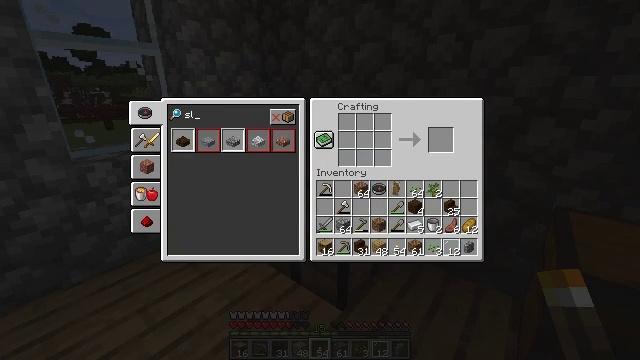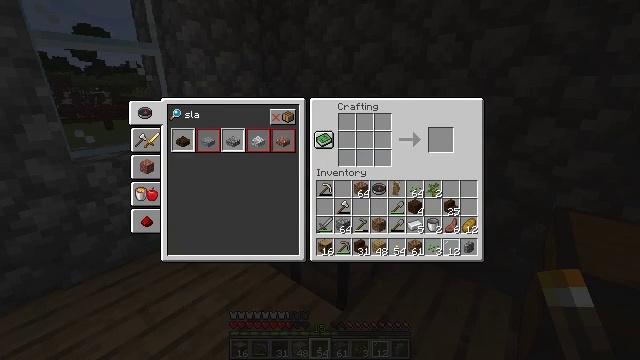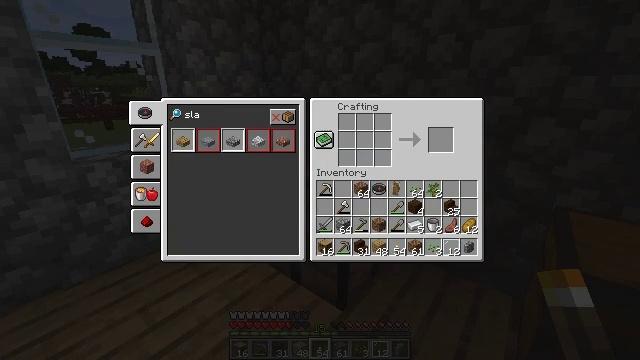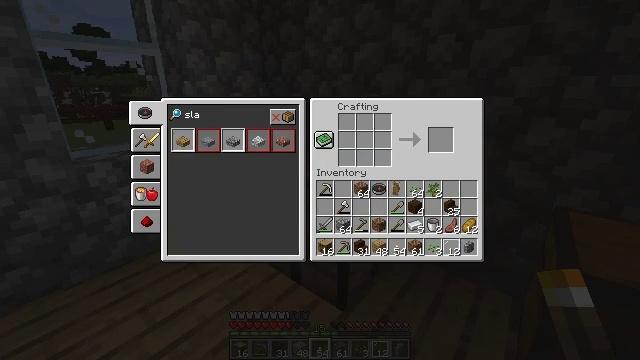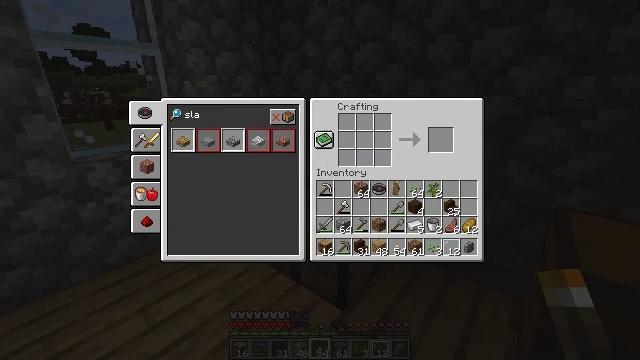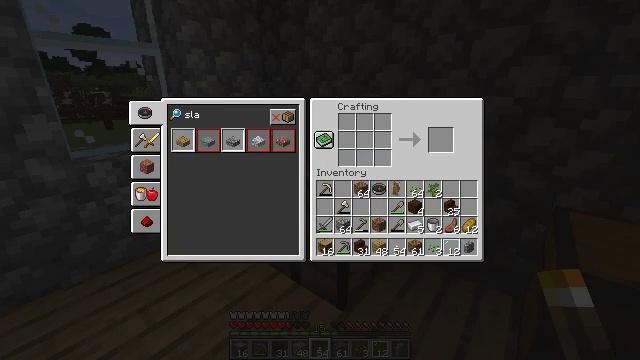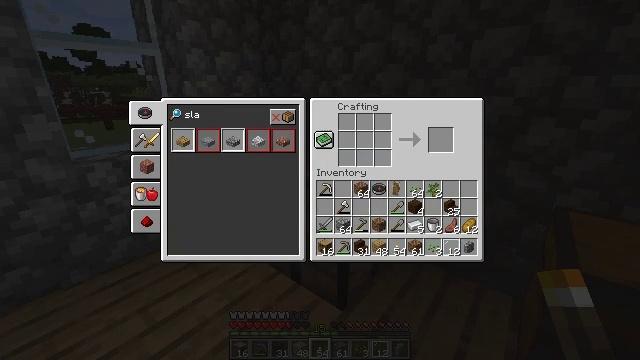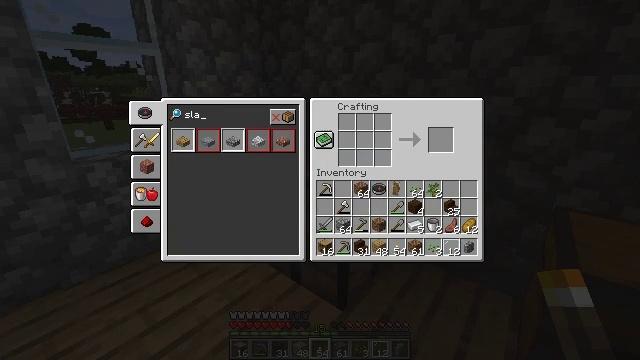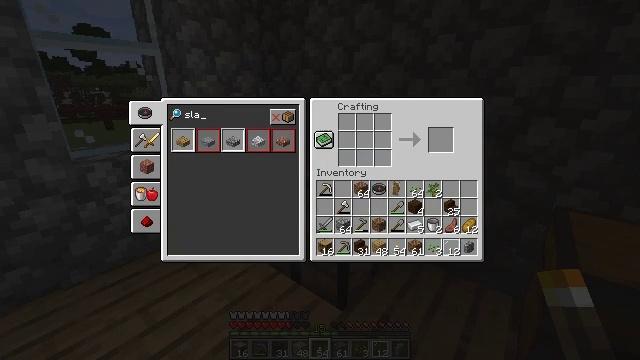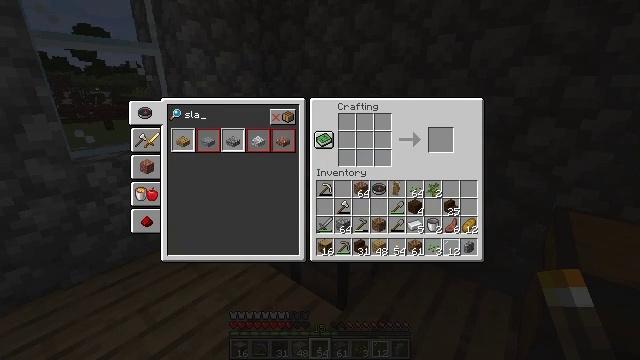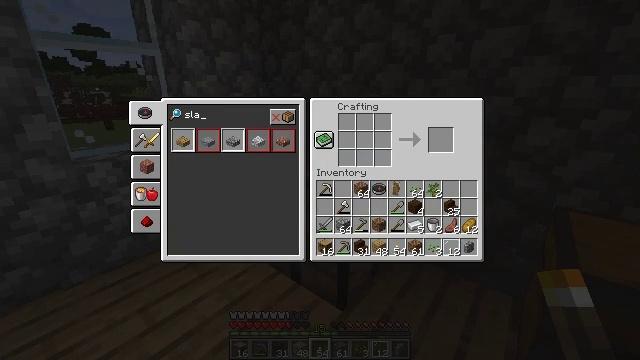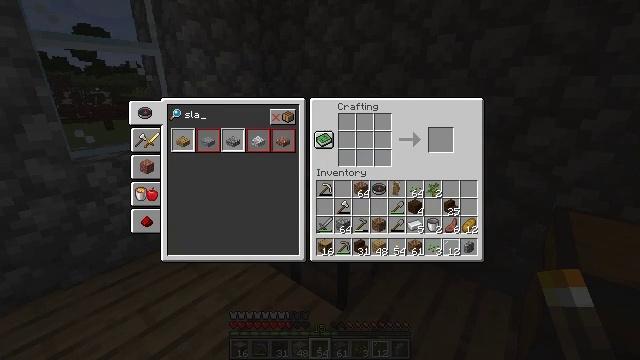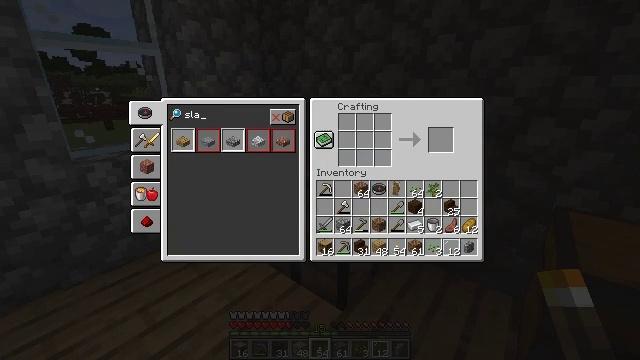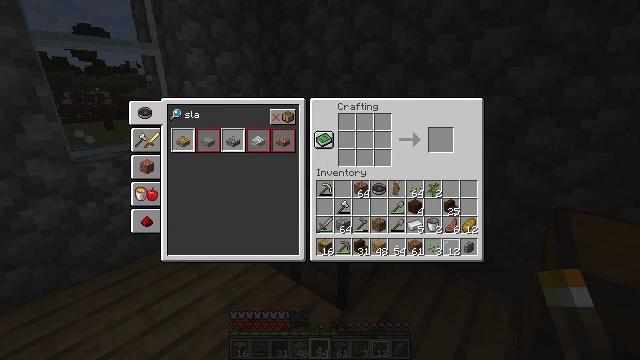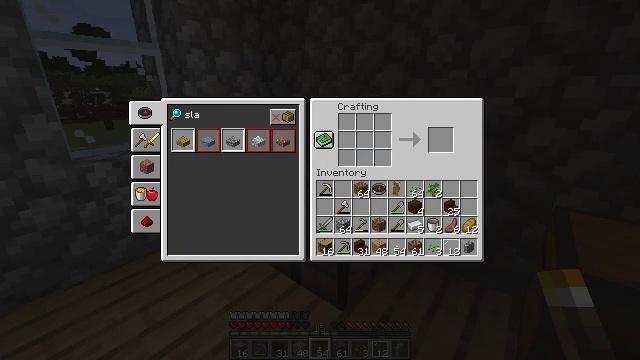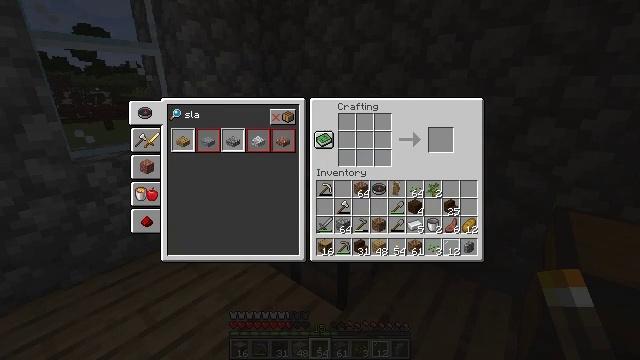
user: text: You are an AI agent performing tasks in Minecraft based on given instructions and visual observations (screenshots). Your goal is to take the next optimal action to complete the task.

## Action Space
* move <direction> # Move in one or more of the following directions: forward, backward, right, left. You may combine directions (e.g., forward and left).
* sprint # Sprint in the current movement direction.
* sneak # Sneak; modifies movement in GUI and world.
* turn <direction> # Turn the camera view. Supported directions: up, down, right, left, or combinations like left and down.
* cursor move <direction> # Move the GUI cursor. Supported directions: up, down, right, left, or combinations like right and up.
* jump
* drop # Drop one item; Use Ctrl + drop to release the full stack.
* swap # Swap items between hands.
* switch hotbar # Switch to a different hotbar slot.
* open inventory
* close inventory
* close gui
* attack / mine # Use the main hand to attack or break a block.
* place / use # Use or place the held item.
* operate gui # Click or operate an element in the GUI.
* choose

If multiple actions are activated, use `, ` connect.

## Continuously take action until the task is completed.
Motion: motion action
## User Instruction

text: Craft a cobblestone slab.
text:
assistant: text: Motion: move left
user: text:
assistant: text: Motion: move left
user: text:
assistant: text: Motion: move left
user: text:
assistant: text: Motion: move left
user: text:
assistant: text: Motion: no_op
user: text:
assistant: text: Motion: no_op
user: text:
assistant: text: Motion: no_op
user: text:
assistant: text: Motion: no_op
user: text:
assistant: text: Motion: no_op
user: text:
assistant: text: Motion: no_op
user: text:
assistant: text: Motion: no_op
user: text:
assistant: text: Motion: no_op
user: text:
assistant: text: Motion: no_op
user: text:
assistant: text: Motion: no_op
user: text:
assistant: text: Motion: no_op
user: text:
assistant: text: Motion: no_op
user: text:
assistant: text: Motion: no_op
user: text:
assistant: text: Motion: no_op
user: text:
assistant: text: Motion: no_op
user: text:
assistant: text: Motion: no_op
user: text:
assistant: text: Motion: no_op
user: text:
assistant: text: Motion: cursor move down
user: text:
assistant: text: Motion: no_op
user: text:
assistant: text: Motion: no_op
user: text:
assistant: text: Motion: no_op
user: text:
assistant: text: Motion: operate gui
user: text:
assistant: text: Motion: operate gui
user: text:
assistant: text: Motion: no_op
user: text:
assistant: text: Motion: no_op
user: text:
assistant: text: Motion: cursor move right